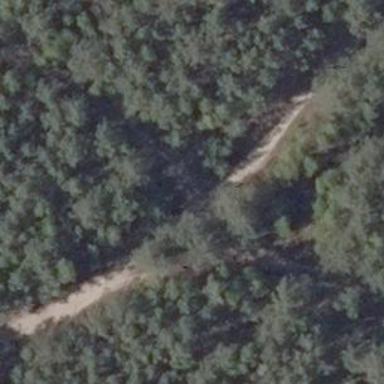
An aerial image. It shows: Ground track with grade 4 track type.